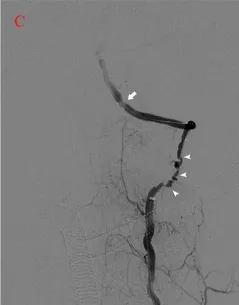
(C) Post-angioplasty angiography revealing the improvement of the stenosis (arrow) and marked spasm of the left V3 segment (arrow-head).
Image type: radiology (ct)